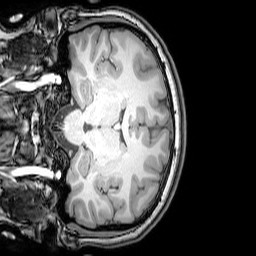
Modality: T1w
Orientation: coronal
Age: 21
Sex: female
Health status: healthy
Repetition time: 0.081 s
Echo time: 0.037 s